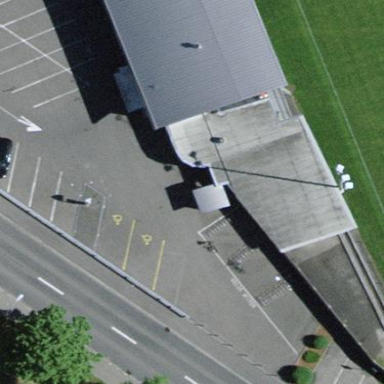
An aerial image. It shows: View of roof of building.